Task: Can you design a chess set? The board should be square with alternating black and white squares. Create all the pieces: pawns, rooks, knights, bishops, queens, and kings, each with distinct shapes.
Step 106:
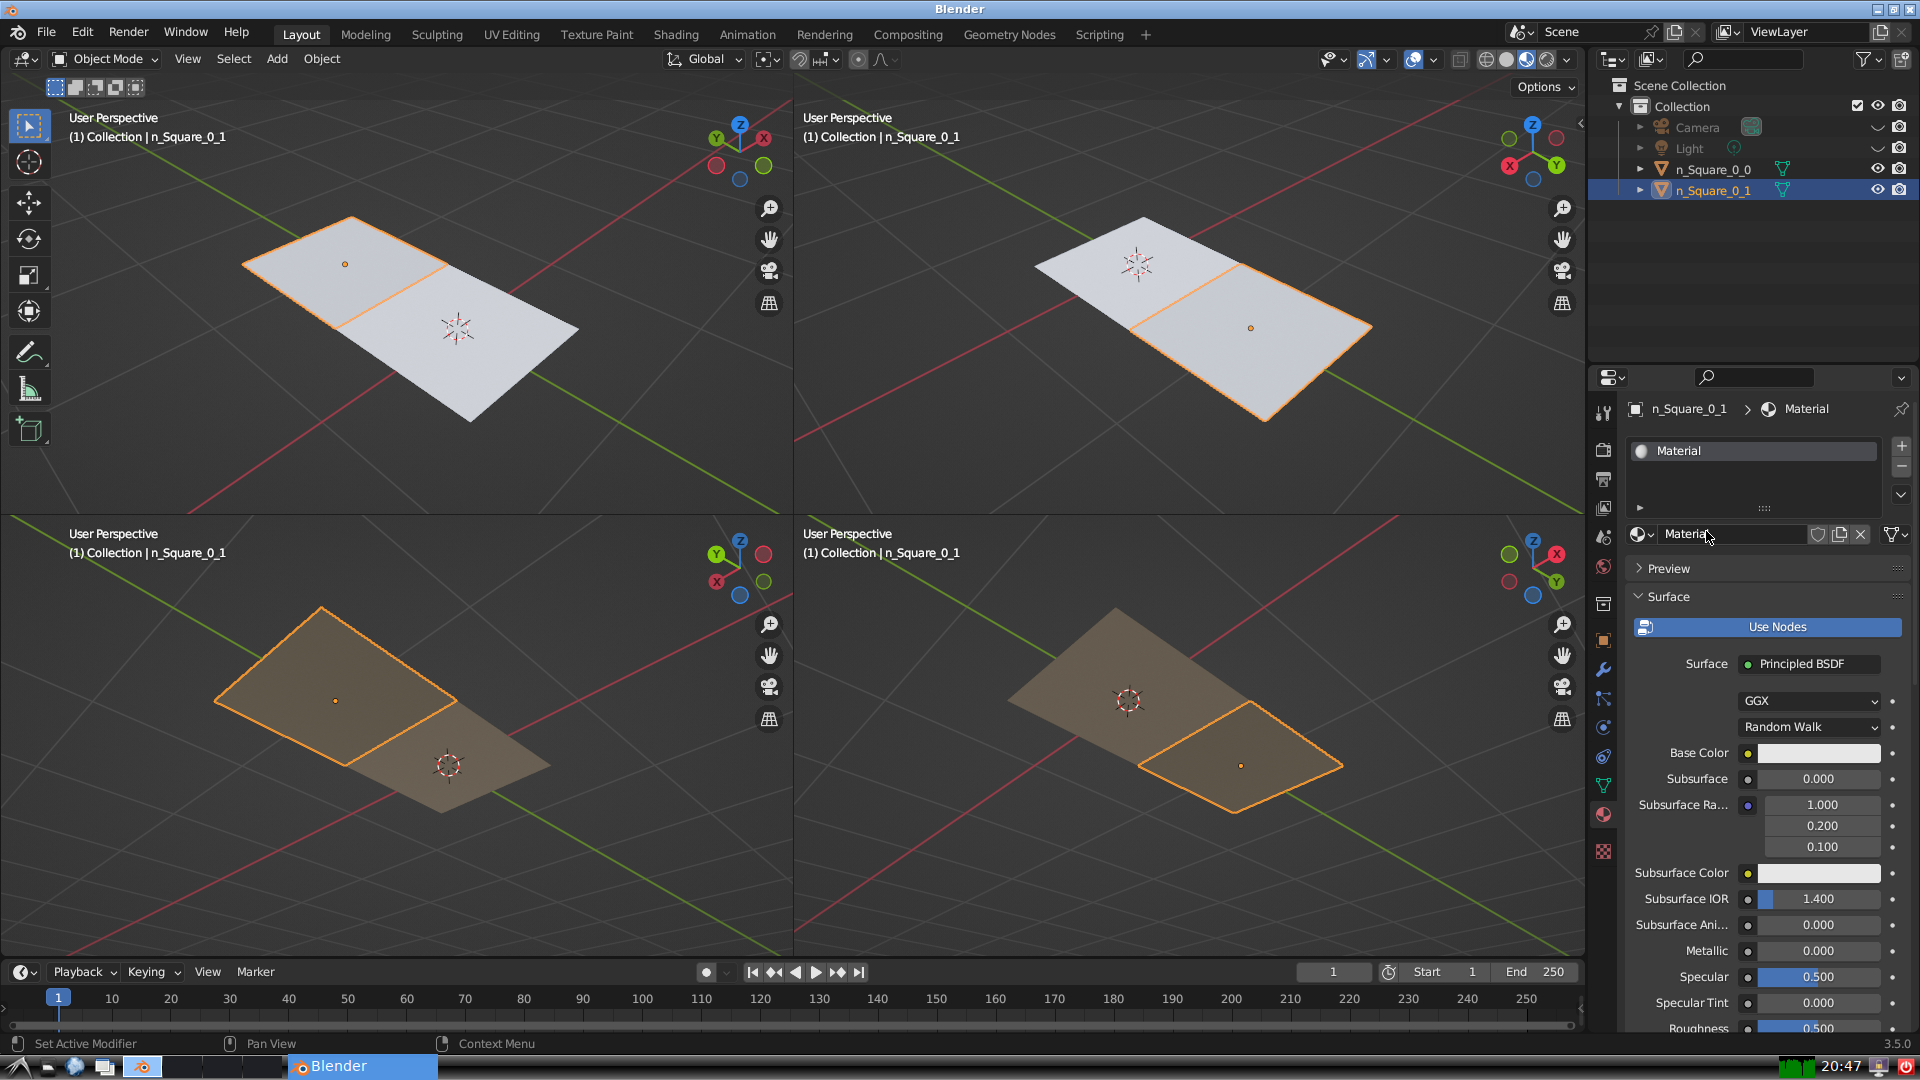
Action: click: no